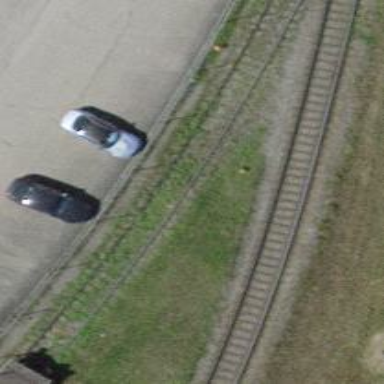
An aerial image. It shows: Single railway spur track.